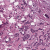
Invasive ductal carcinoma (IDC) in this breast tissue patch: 1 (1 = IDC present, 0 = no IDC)